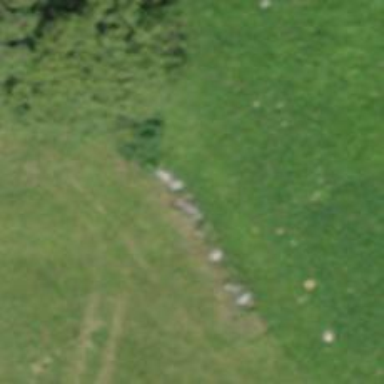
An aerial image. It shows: Wall made of dry stone.